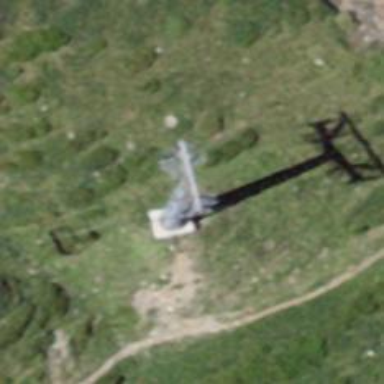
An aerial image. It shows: Pylon for aerialway.